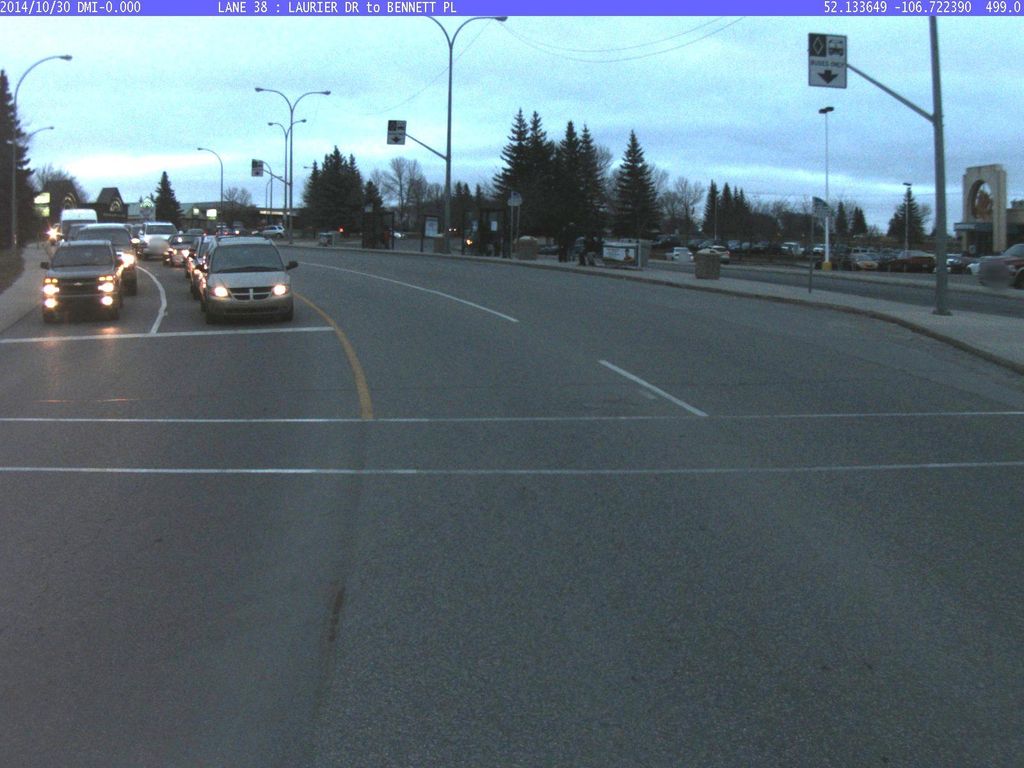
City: saskatoon